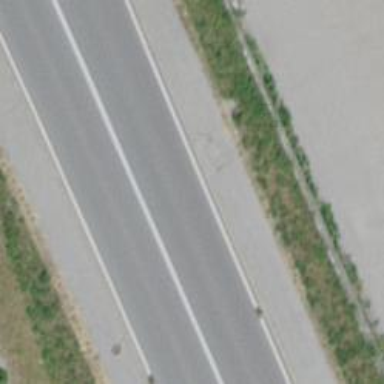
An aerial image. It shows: Asphalt sidewalk.